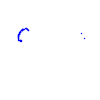
Particle: proton